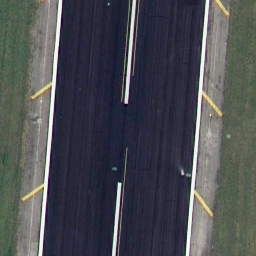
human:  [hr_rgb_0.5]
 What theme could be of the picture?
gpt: runway